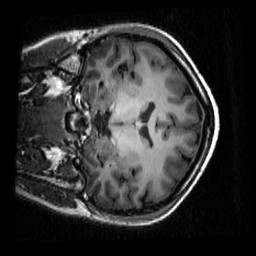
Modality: T1w
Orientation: coronal
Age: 19
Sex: female